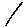
Label: line